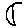
Label: moon